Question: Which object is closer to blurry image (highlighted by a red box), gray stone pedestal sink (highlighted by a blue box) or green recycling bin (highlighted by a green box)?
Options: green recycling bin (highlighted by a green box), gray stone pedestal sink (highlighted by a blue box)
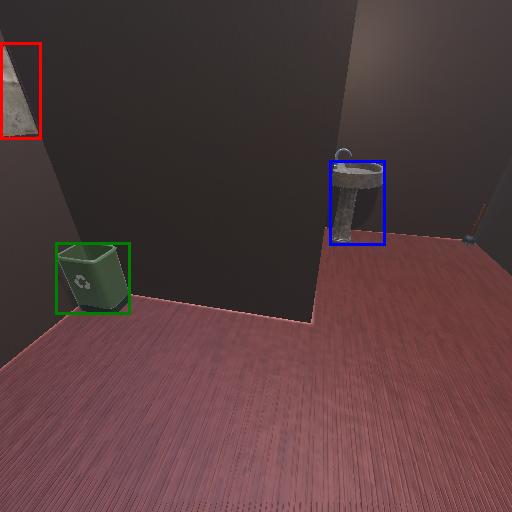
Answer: green recycling bin (highlighted by a green box)